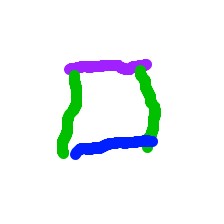
Shape: square